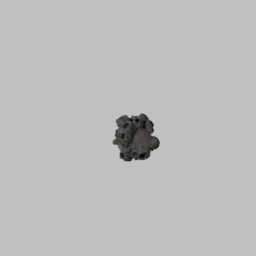
Label: animals